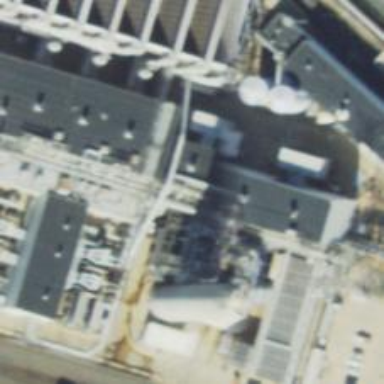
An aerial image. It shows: Gas turbine generator powered by gas.